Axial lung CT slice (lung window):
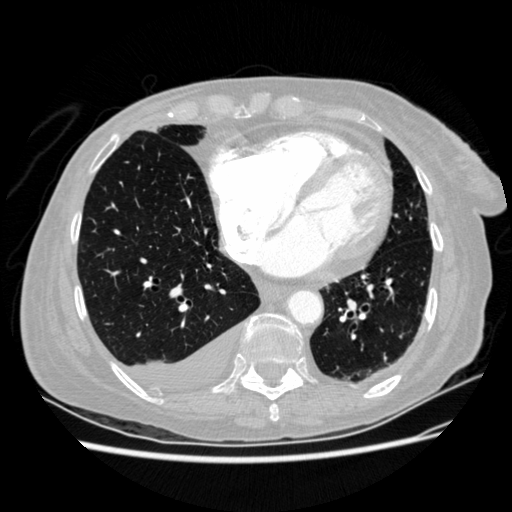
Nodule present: no